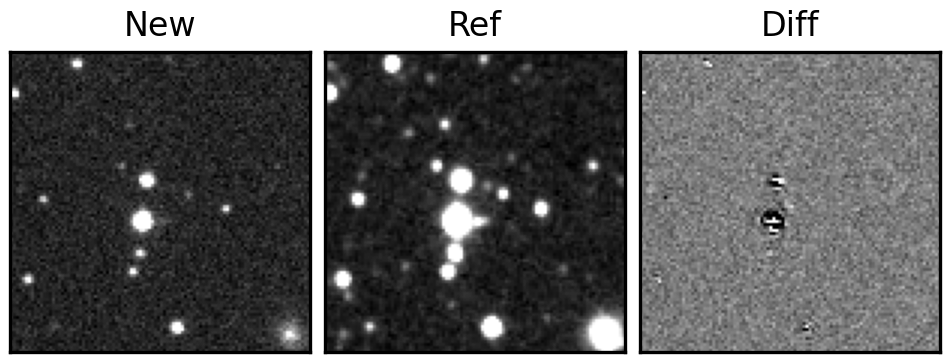
Label: bogus